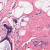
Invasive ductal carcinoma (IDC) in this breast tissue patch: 0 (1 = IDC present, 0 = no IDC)